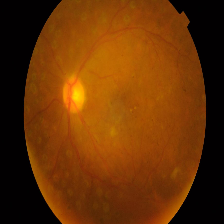
Diabetic retinopathy grade: Proliferative DR